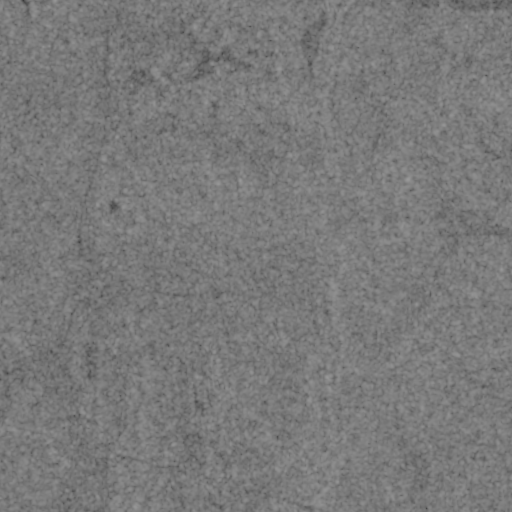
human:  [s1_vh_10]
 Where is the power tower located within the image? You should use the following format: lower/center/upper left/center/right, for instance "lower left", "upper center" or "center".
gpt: The power tower is located in the lower left of the image.
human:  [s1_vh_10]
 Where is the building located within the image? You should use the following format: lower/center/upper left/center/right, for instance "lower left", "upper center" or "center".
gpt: There is no building in the image.

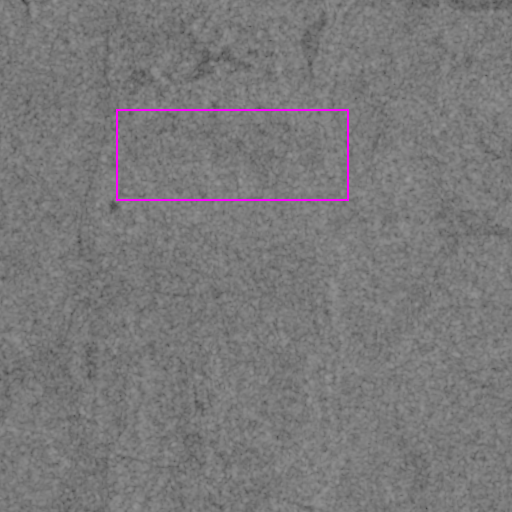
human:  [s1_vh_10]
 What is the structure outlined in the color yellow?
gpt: There is no yellow outline.
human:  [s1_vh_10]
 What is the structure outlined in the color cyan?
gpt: There is no structure outlined in cyan.